Question: I am trying to remove the far right GridLine in a WPF GridView.
Here is an example .xaml
'''
<Window x:Class="Pack.ExampleForm"
xmlns="http://schemas.microsoft.com/winfx/2006/xaml/presentation"
xmlns:x="http://schemas.microsoft.com/winfx/2006/xaml"
xmlns:local="clr-namespace:Pack"
Background="{DynamicResource {x:Static SystemColors.ControlBrushKey}}"
Width="400" Height="300">
<DataGrid Margin="5" AutoGenerateColumns="False"
CanUserReorderColumns="False" HeadersVisibility="Column">
<DataGrid.Columns>
<DataGridTextColumn Binding="{x:Null}" CanUserResize="False"/>
<DataGridTextColumn Binding="{Binding Path=Key}" Header="Request Header" Width="*"/>
<DataGridTextColumn Binding="{Binding Path=Value}" Header="Value" Width="*"/>
</DataGrid.Columns>
<local:RequestHeader Key="Subject 1" Value="Body 1" />
<local:RequestHeader Key="Subject 1" Value="Body 1" />
</DataGrid>
</Window>
'''
However this has the far right gridline, as show in the designer, circled in yellow.

Is there any way to remove this and have no border, as it is on the left side. Would prefer to do this in the .xaml if possible.
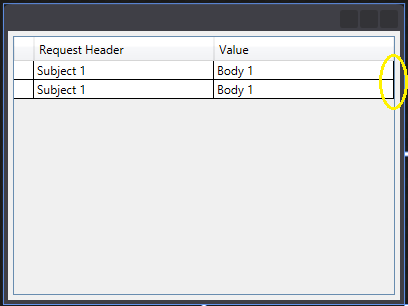
Answer: Hm, it is just sneaky workaround, but... :)
'''
<DataGridTextColumn Binding="{Binding Value}" Width="*">
<DataGridTextColumn.CellStyle>
<Style TargetType="DataGridCell">
<Setter Property="Margin" Value="0,0,-1,0"></Setter>
</Style>
</DataGridTextColumn.CellStyle>
</DataGridTextColumn>
'''